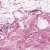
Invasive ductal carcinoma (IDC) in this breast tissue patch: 0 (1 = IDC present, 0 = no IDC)